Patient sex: M
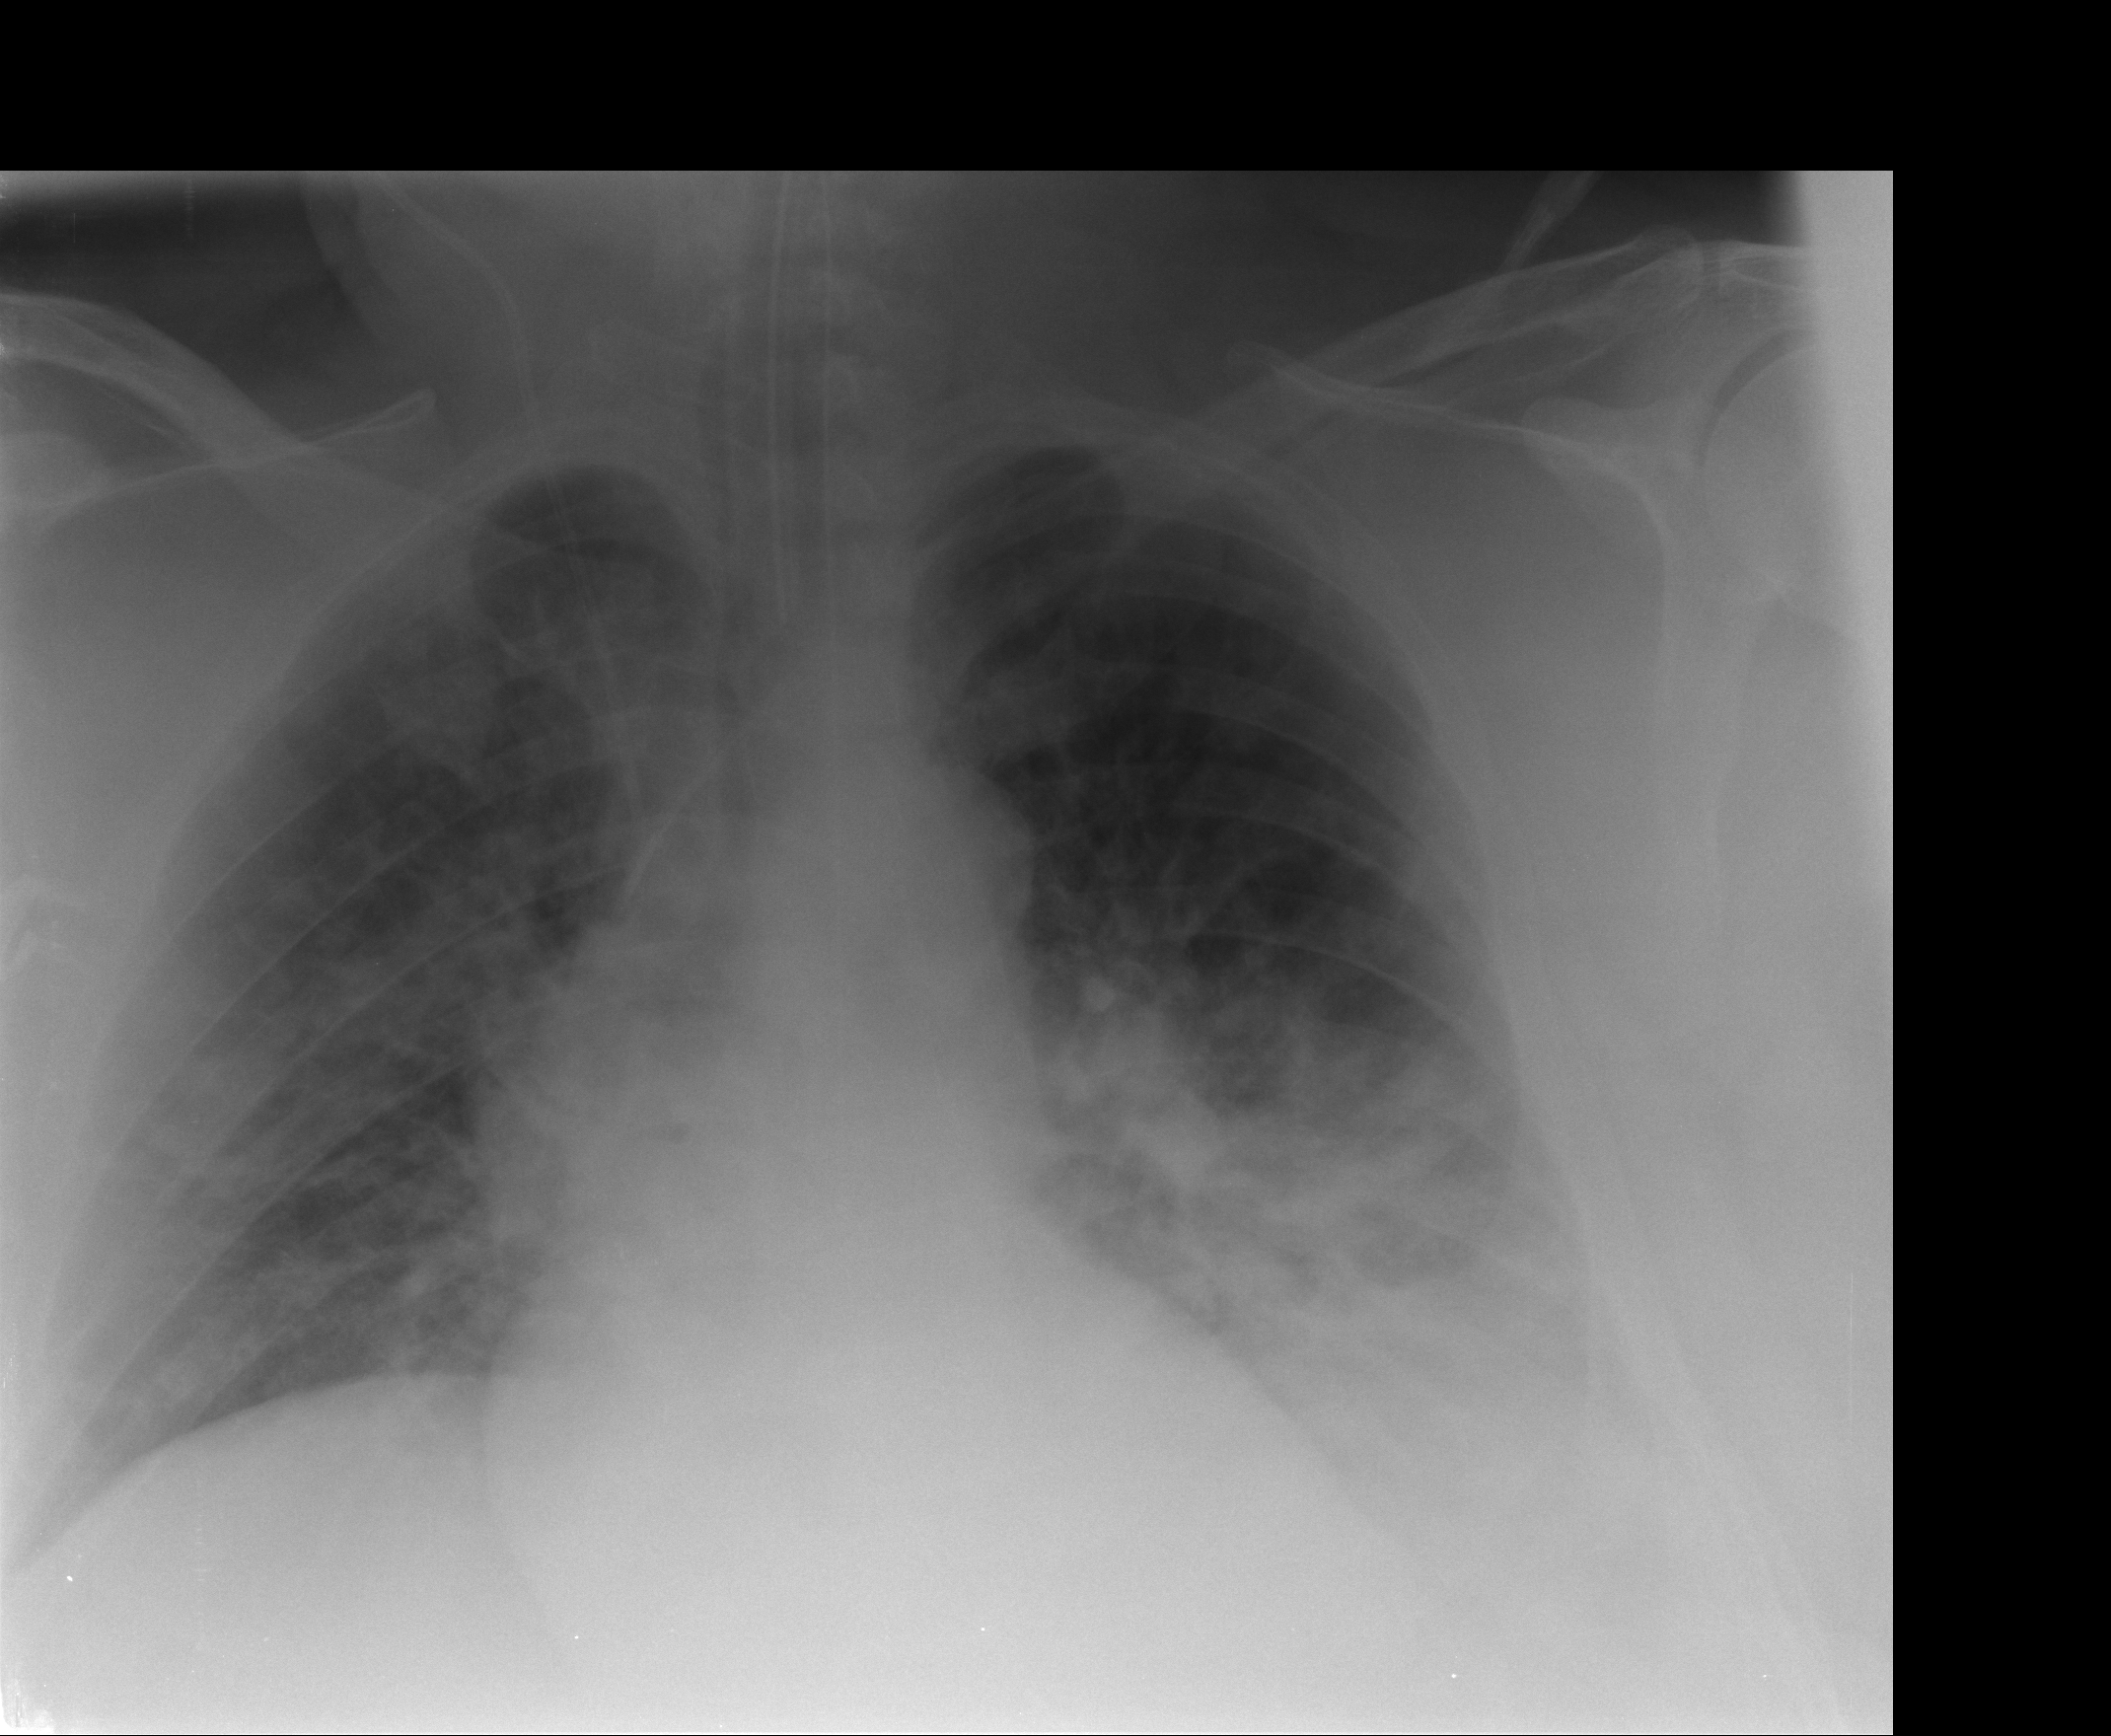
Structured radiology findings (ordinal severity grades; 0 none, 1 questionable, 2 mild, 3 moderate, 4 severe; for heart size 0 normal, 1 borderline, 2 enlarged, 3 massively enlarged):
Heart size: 3
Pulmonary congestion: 3
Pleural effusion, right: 0
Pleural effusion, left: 2
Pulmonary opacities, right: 3
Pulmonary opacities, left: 4
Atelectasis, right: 3
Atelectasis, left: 3